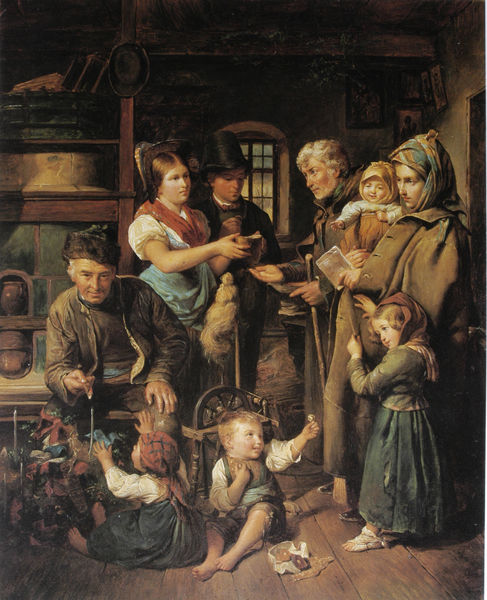
Titel: "Eine reisende Bettlerfamilie wird am Heiligen Christabend von armen Bauersleuten beschenkt"
Künstler: Ferdinand Georg Waldmüller
Standort: Graz
Institution: Neue Galerie am Landesmuseum Joanneum
Schlagwörter: blau, dunkel, gemälde, gruppe, hand, mann, schatten, frauen, gelb, grün, menschen, mädchen, ocker, sitzen, braun, fenster, frau, hell, holz, hut, hüte, kleid, kleider, männer, raum, schwarz, szene, weiss, zimmer, blick, haus, rot, schal, tier, tuch, malerei, meschen, zylinder, alt, bart, jung, mütze, mützen, regal, arm, gruppenporträt, holland, hände, innenraum, porträt, öl, boden, interieur, mantel, realismus, familie, familienporträt, händler, innen, kaufmann, kind, mutter, vater, bauern, genre, kamin, kinder, ofen, stock, szenerie, wohnzimmer, düster, bogen, röcke, jungen, warm, bank, dielen, rad, romantik, essen, wohnung, diele, holzboden, spielen, kopftuch, wolle, pfeife, lesen, balken, stube, holzdielen, junge, zeigen, bauer, spiel, barfuss, eng, gefäß, verkauf, buch, fuss, sprossen, amme, geben, kauf, vermeer, arzt, vertrag, kleinkind, tracht, biedermeier, besuch, bauernhaus, generationen, hochzeit, fellmütze, waldmüller, bitte, opa, spende, bitten, spielzeug, holländer, achricht, betteln, bezahlen, enkel, familienszenerie, grossvater, kachelofen, kapuze, neun, spindel, spinnen, spinnrad, verlobung, erwachsene, kuscheln, wärmen, vermählung, famile, caravaggio, inder, bonbon, beengt, mitgift, spndel, ofenzimmer